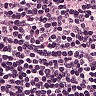
Metastatic tissue present: no